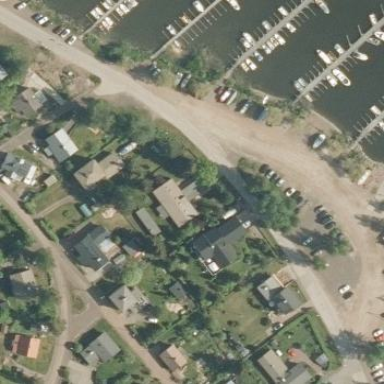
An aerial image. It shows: Boatyard along the waterway.